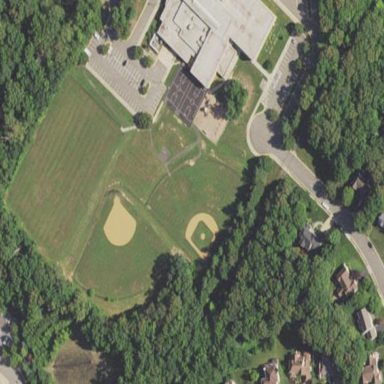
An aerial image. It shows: Baseball pitch for leisure and sports activities.